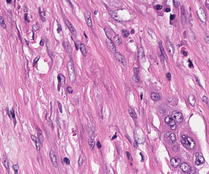
Tumor epithelial tissue: yes
Tumor-associated stroma tissue: yes
Normal tissue: no